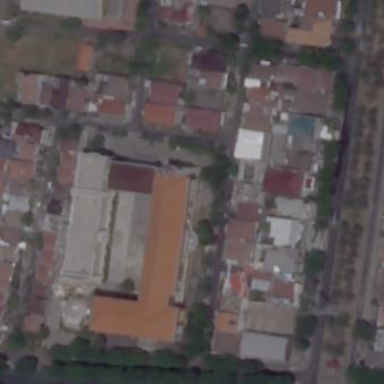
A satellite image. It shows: School.